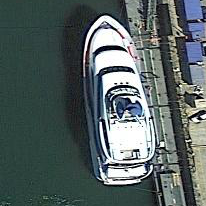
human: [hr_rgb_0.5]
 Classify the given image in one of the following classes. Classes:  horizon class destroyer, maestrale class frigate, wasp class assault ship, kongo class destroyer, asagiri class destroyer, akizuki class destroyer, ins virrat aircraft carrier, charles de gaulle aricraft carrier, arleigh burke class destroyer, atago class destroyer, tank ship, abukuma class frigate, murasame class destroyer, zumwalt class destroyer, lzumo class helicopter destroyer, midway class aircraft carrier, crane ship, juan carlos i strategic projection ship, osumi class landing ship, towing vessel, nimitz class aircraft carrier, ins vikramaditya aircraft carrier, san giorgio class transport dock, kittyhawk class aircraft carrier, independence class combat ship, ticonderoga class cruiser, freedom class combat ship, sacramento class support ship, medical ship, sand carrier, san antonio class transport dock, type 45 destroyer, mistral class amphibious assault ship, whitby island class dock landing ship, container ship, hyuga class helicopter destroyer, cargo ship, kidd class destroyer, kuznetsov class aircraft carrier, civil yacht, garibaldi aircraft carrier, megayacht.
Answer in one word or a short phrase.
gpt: Civil yacht